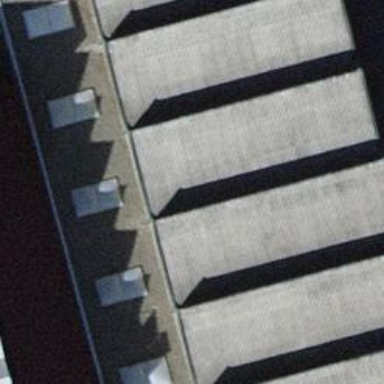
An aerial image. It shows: Industrial building.